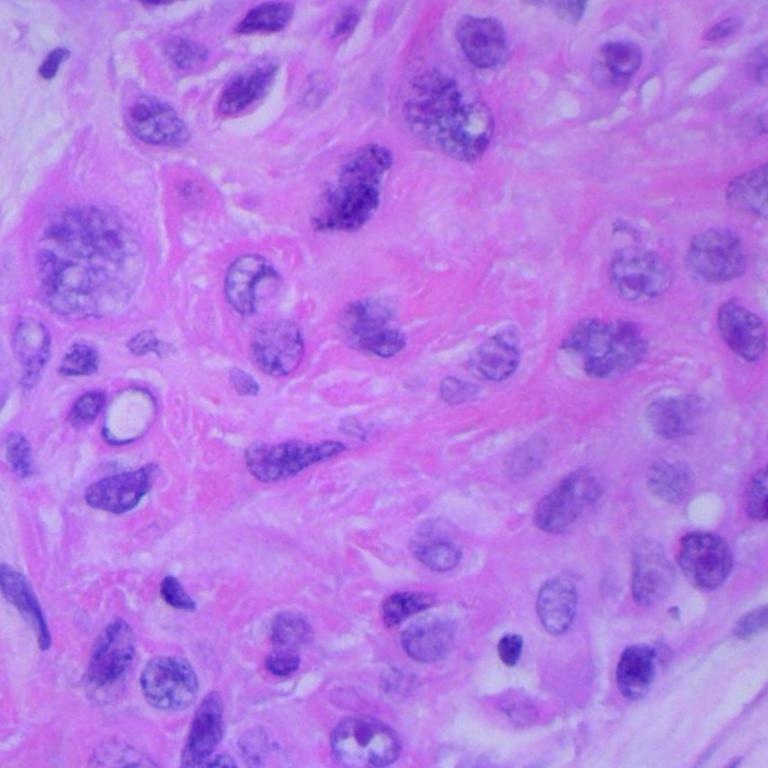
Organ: lung
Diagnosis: squamous carcinomas